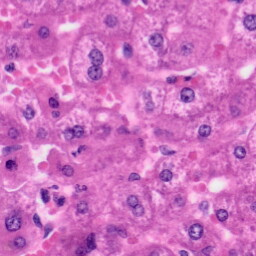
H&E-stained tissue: Liver